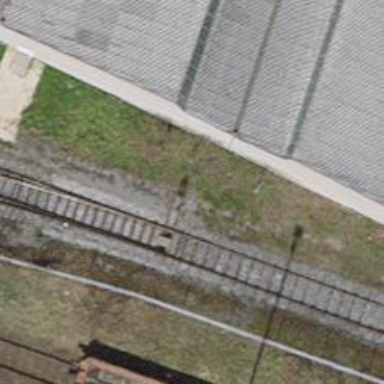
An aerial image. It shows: Railway switch.